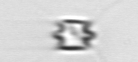
Label: Chaetoceros_didymus